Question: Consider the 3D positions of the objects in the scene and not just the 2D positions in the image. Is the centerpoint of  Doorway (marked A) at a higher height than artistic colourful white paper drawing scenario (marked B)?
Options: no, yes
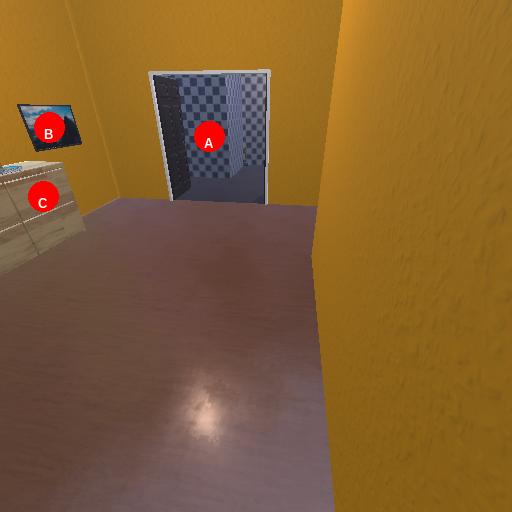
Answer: no